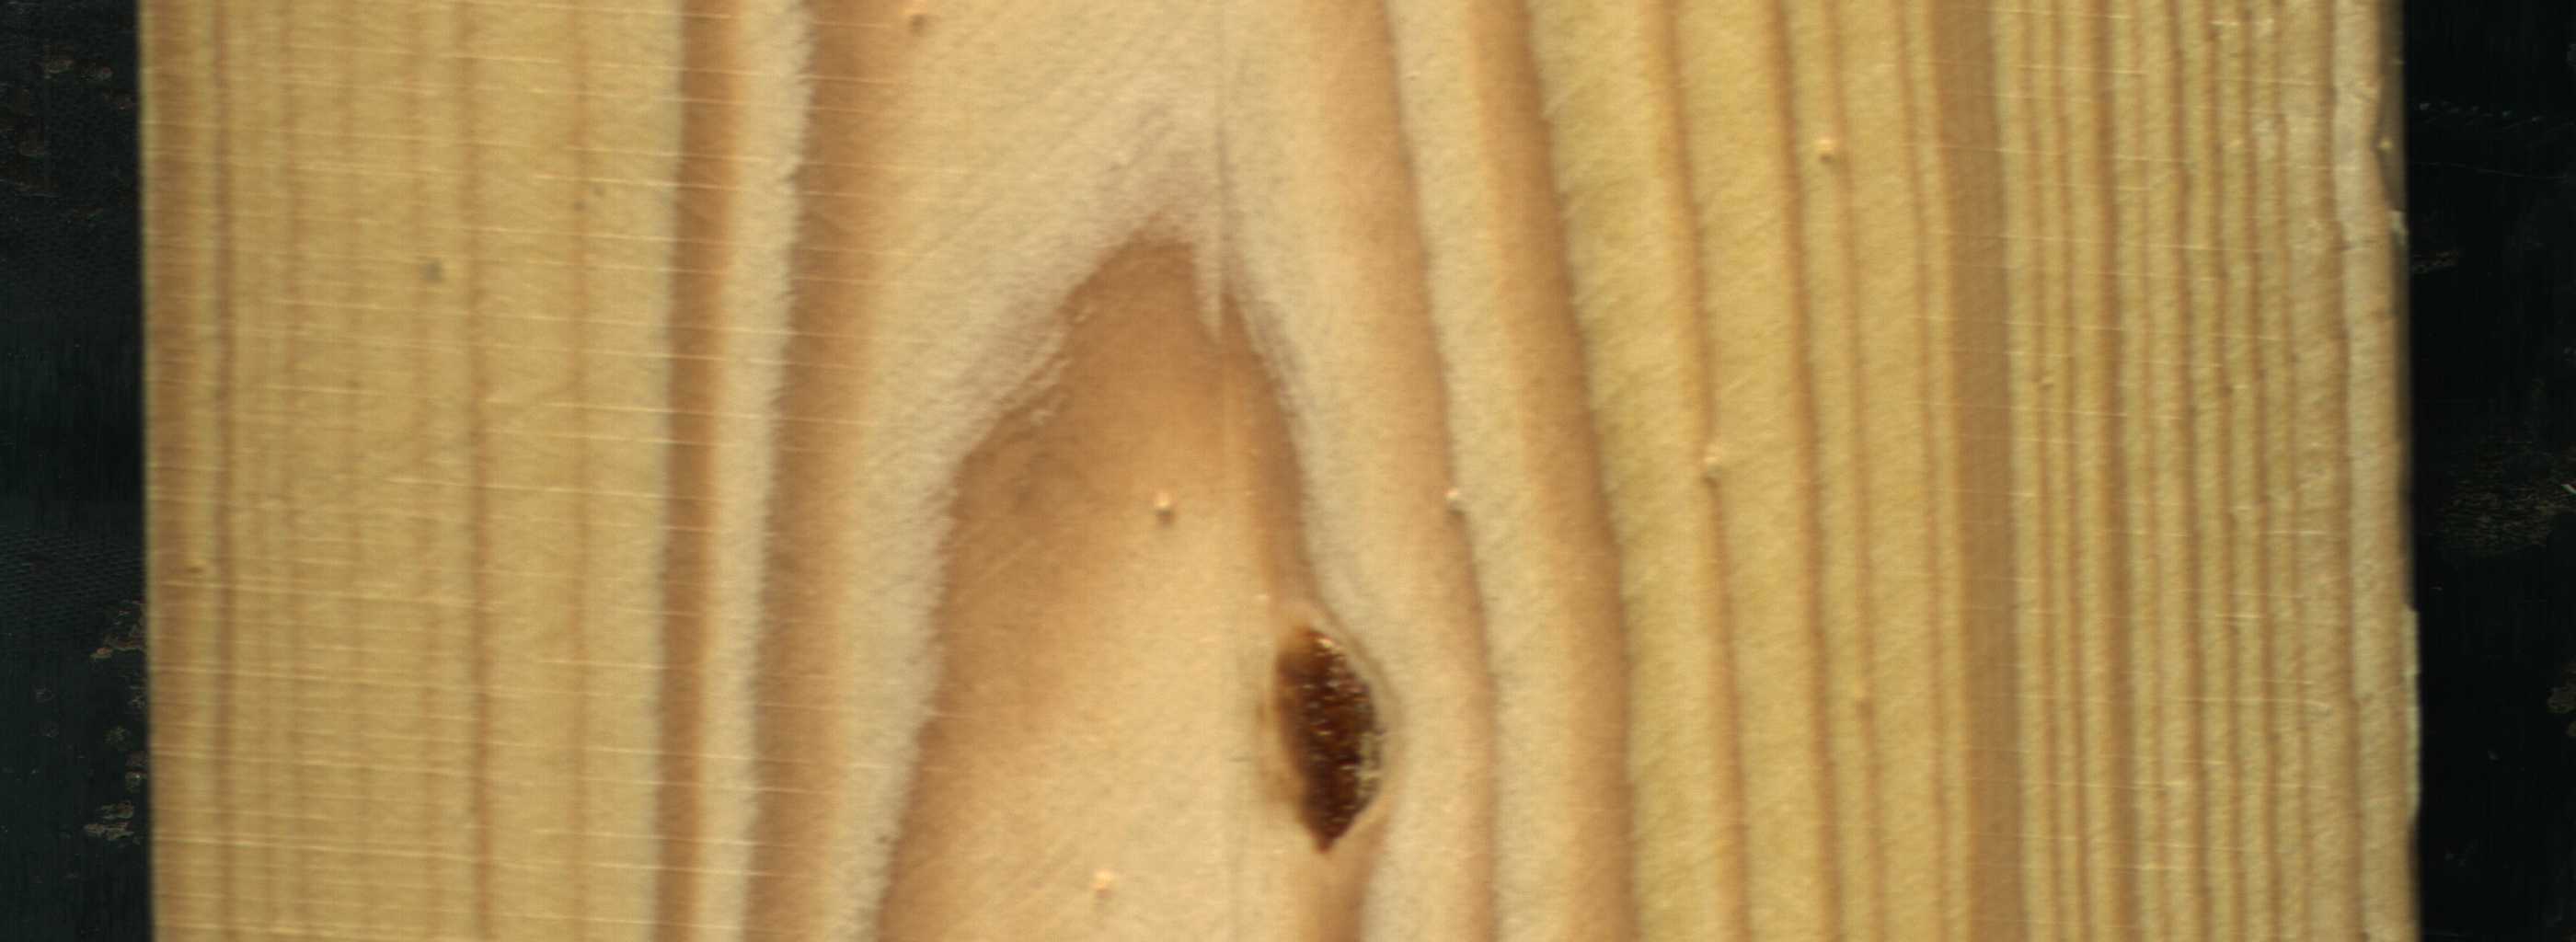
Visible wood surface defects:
resin